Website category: sports
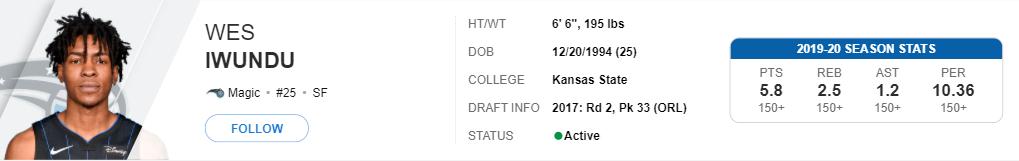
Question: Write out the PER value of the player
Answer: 10.36

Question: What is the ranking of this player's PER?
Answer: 150+

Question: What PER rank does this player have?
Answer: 150+

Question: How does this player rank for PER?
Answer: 150+

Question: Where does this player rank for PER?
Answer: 150+

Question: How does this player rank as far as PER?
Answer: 150+

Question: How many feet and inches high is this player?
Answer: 6' 6"

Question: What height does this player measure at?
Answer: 6' 6"

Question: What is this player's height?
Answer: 6' 6"

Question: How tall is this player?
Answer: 6' 6"

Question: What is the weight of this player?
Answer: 195 lbs

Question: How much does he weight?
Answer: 195 lbs

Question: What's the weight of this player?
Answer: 195 lbs

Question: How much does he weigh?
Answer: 195 lbs

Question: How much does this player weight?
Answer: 195 lbs